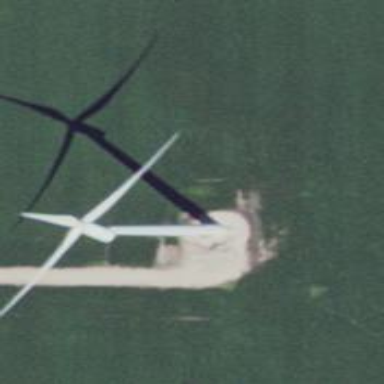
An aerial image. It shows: Wind generator in the form of horizontal axis wind turbine.